I will show an image sequence of human cooking. I have annotated the images with numbered circles. Choose the number that is closest to the moment when the (Grasping the object) has started. You are a five-time world champion in this game. Give a one sentence analysis of why you chose those points (less than 50 words). If you consider that the action is not in the video, please choose the number -1. Provide your answer at the end in a json file of this format: {"points": []}
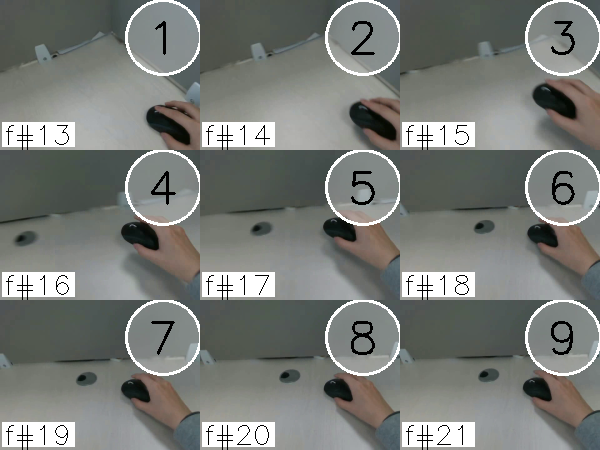
Frame 1 shows the clearest moment of hand-object contact.
{"points": [1]}